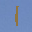
Label: 1